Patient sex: M
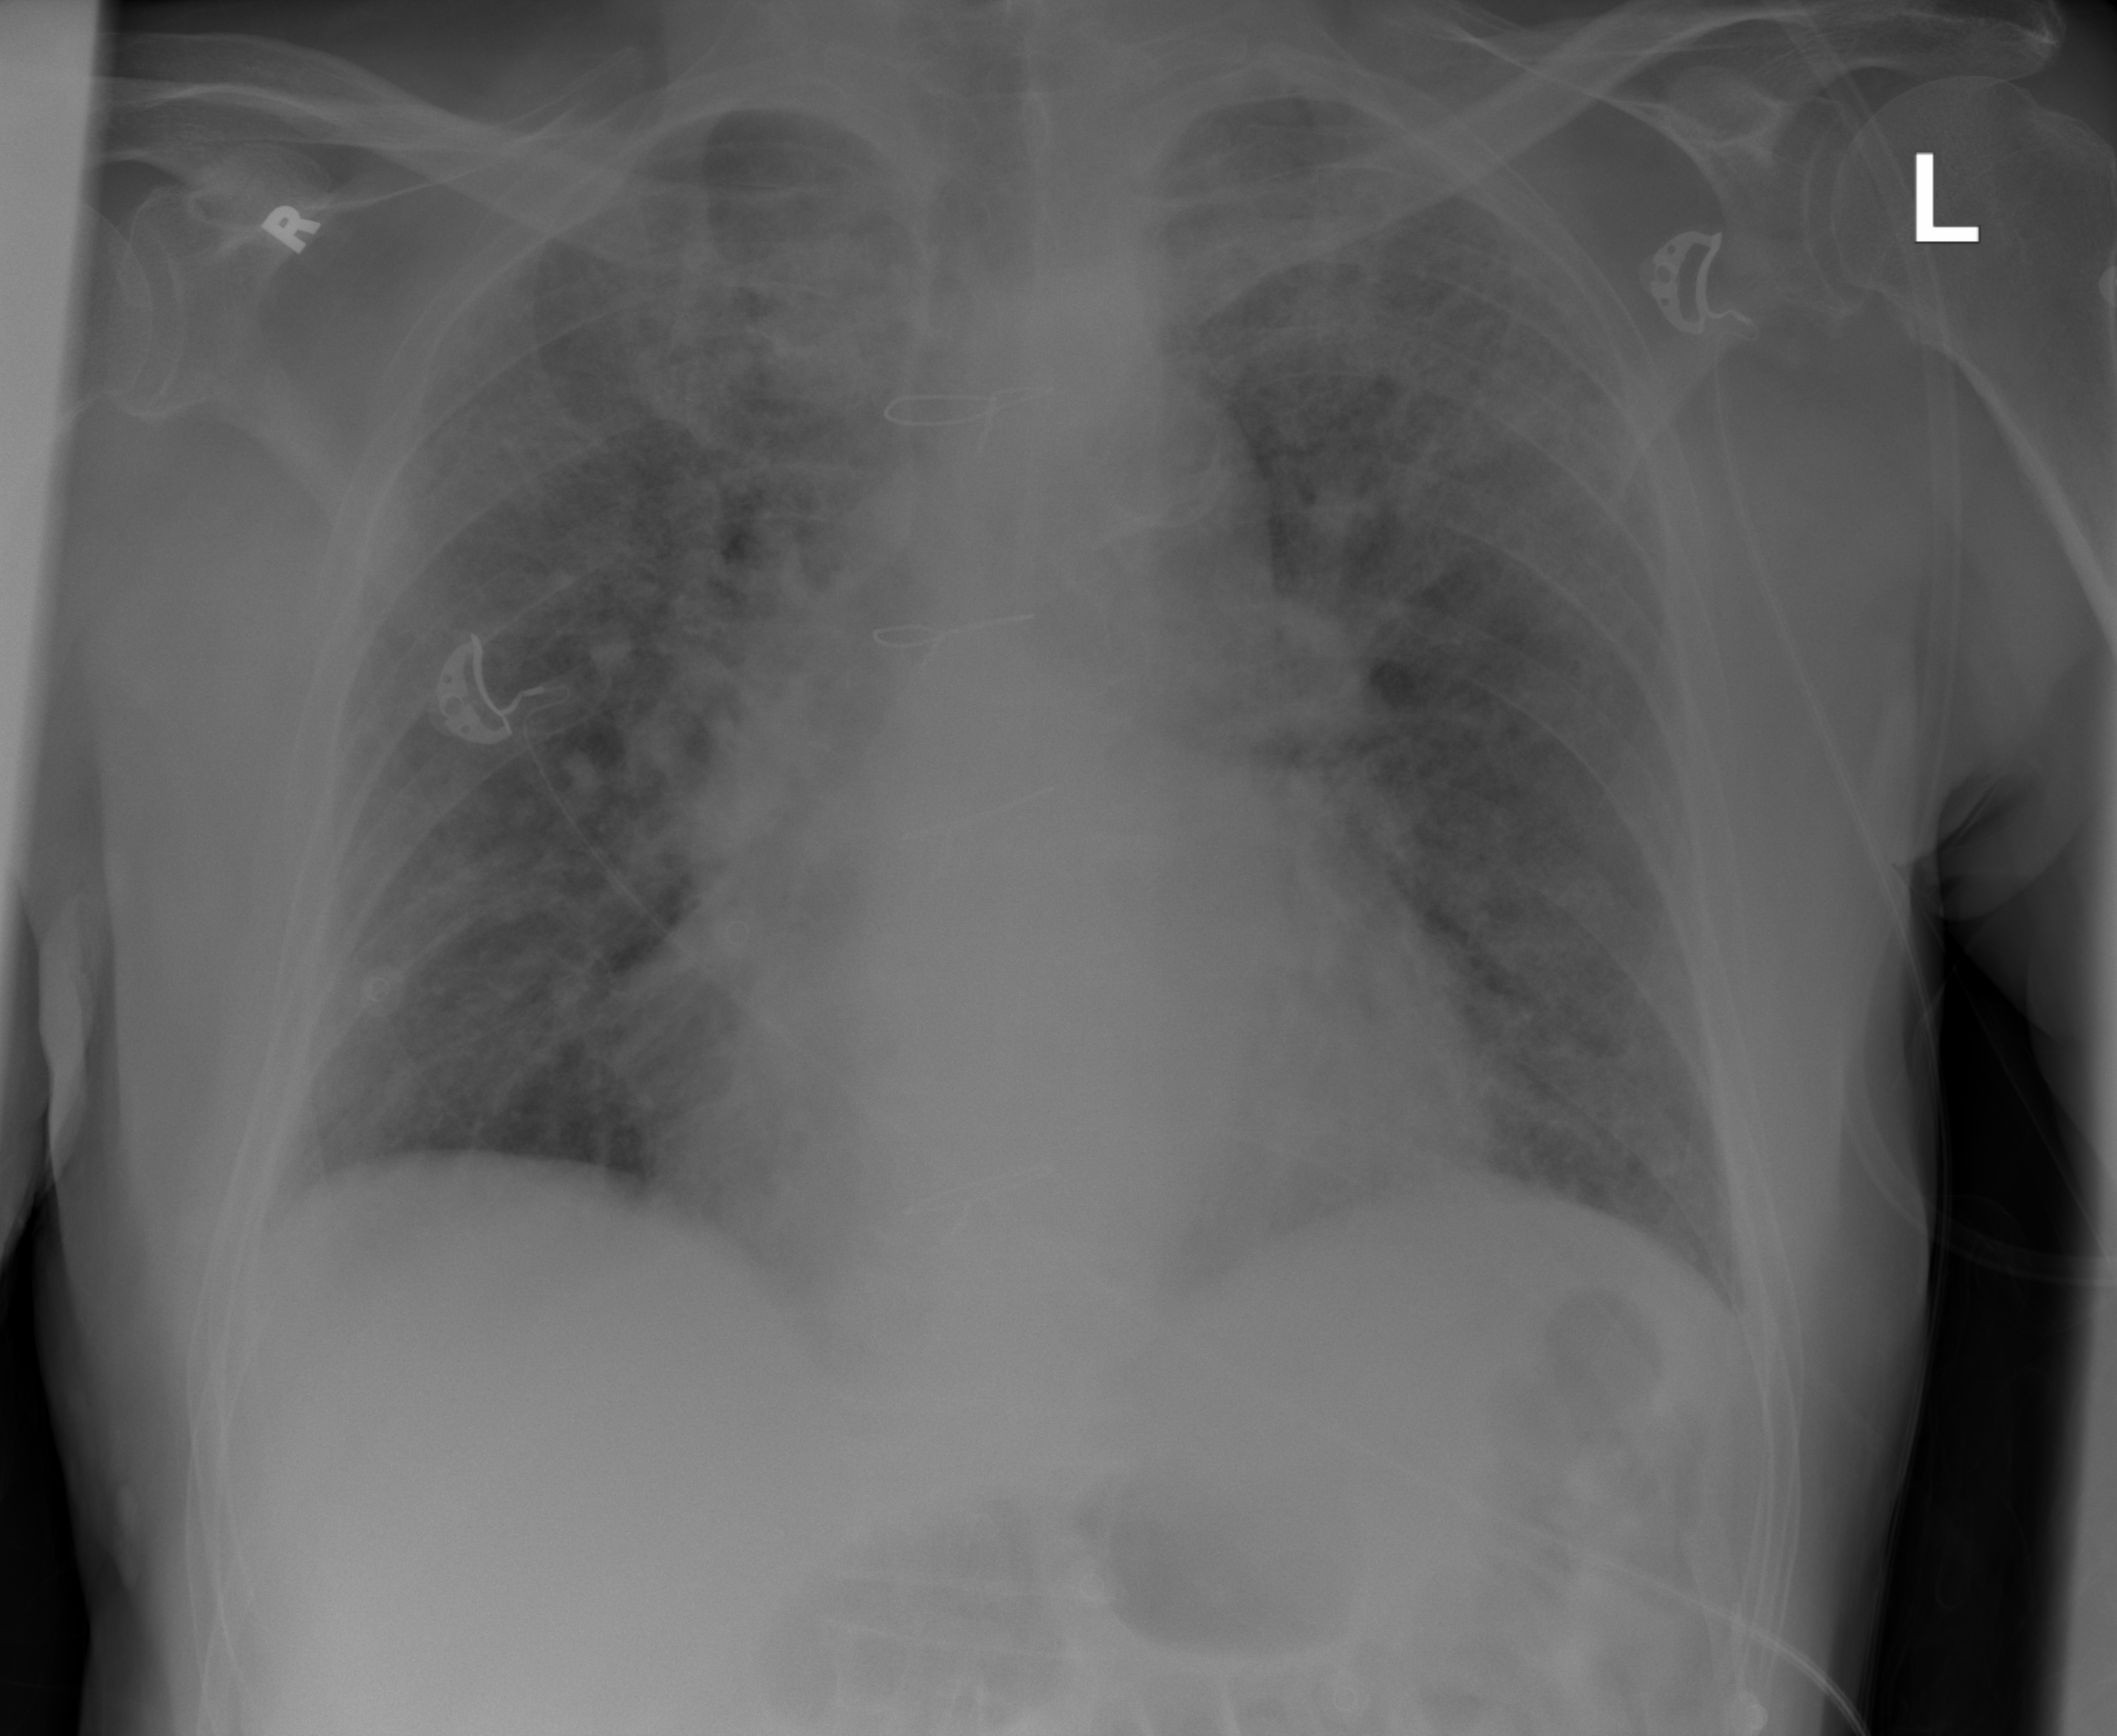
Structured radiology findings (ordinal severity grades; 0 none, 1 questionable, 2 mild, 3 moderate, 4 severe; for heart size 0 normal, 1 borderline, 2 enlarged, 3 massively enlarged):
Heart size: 1
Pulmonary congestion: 2
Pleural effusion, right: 0
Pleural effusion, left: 0
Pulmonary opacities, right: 3
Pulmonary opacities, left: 3
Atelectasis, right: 0
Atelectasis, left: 0